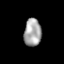
Tissue: lung
Cell type: Others
Senescence score: 0.2272
Nuclear area (px): 467
Mean DAPI intensity: 166.176